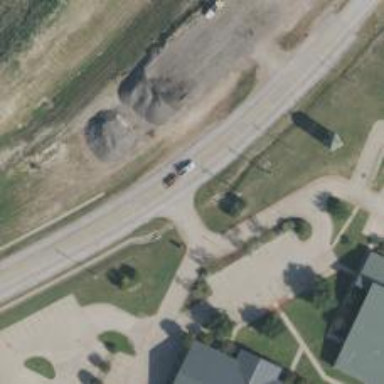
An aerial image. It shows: Secondary road with frontage access.